Interaction volume radius: 10 \u00c5
Interaction volume height: 30 \u00c5
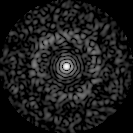
Disorder parameter: 0.8389